Field crop: maize
Growth stage: 2
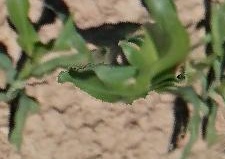
Species: maize